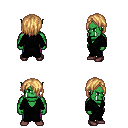
a pixel art fantasy rpg character, male body template, orc, green skin, gray robe, magenta pants, light blonde bangs hairstyle, maroon shoes, four views (front, back, left, right), 2x2 character sprite sheet, small pixel art, hard edges, no anti-aliasing